Interaction volume radius: 5 \u00c5
Interaction volume height: 10 \u00c5
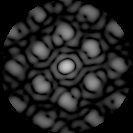
Disorder parameter: 0.3832